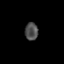
Tissue: prostate
Cell type: Endothelial cells
Senescence score: 0.6962
Nuclear area (px): 223
Mean DAPI intensity: 78.691